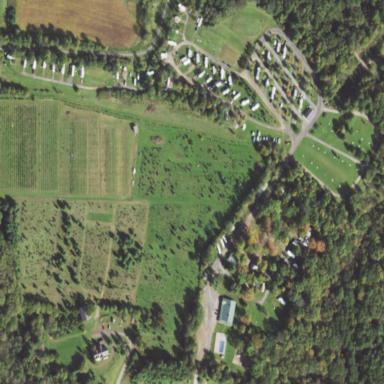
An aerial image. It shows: Campsite for tourism.